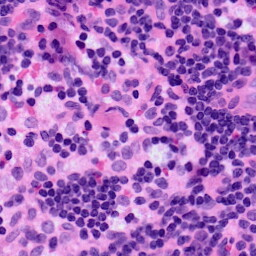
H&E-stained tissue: LymphNode